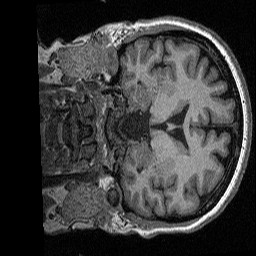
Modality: T1w
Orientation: coronal
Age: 48
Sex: female
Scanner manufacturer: siemens
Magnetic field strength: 3 T
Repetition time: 2.3 s
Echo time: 0.00298 s